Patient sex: F
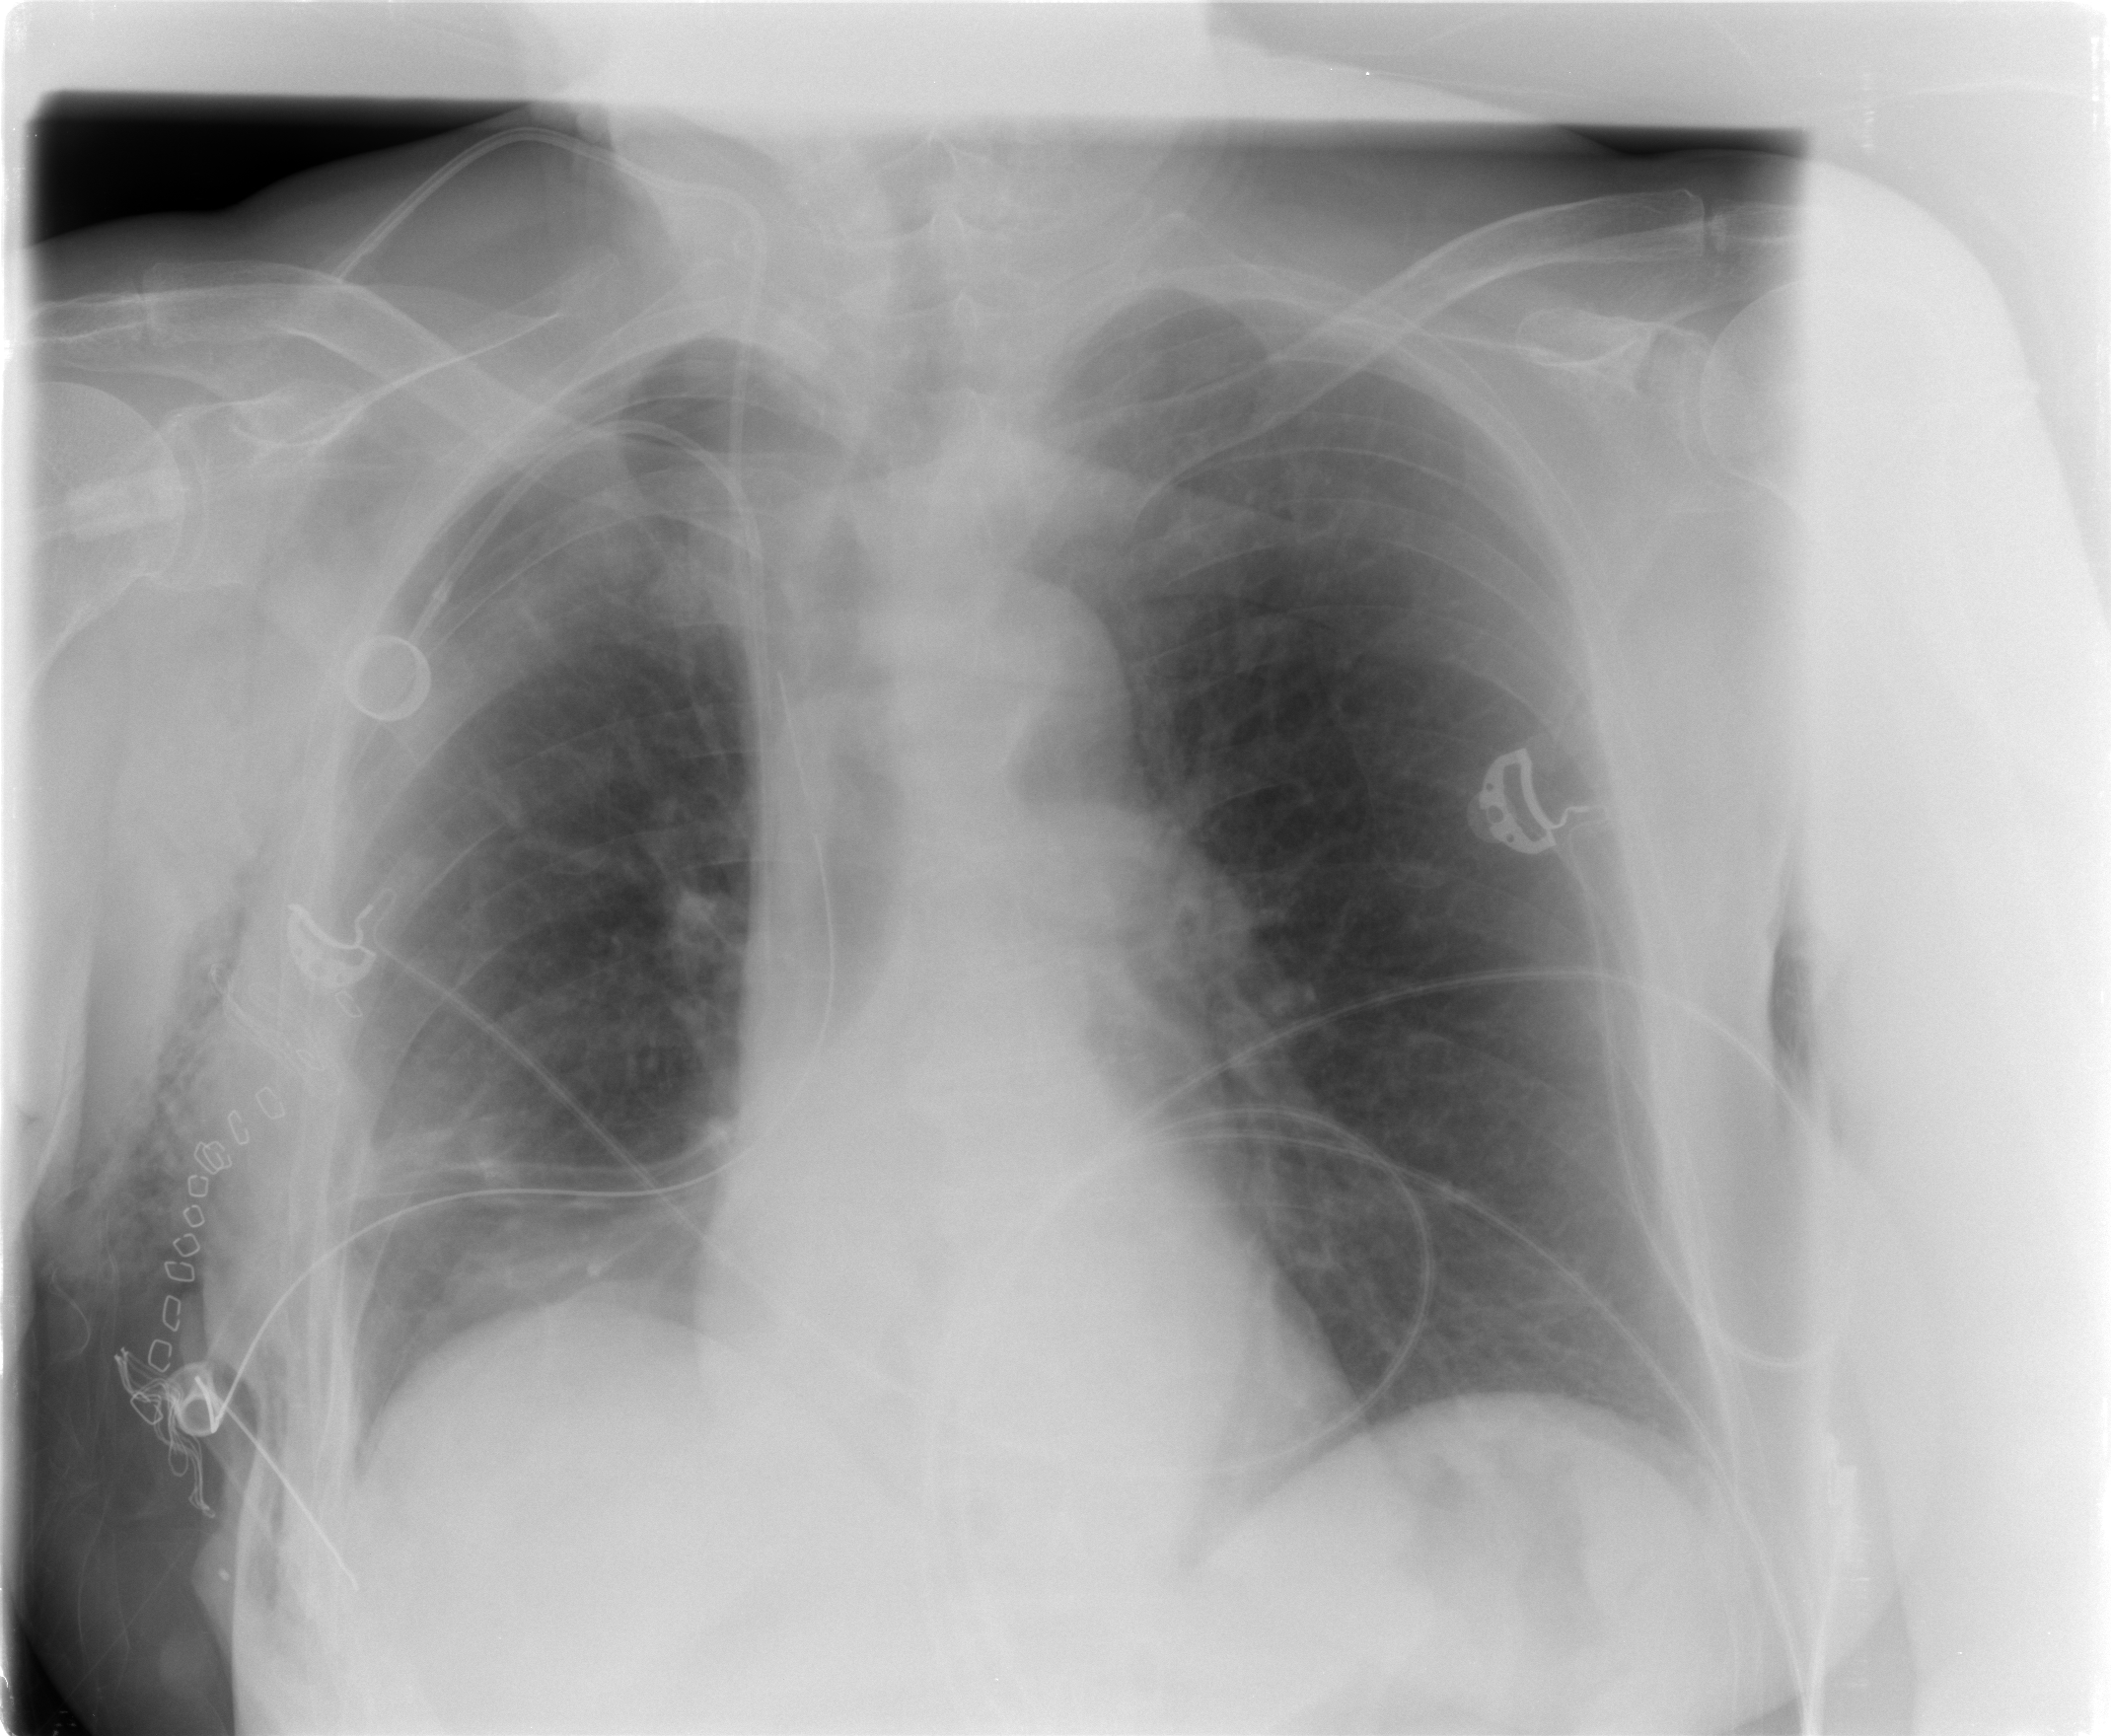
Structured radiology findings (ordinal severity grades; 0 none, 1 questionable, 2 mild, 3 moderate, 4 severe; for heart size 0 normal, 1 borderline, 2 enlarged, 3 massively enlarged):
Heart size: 0
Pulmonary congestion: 0
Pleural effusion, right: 0
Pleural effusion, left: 0
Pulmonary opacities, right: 0
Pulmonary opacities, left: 0
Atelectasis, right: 2
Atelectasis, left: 0